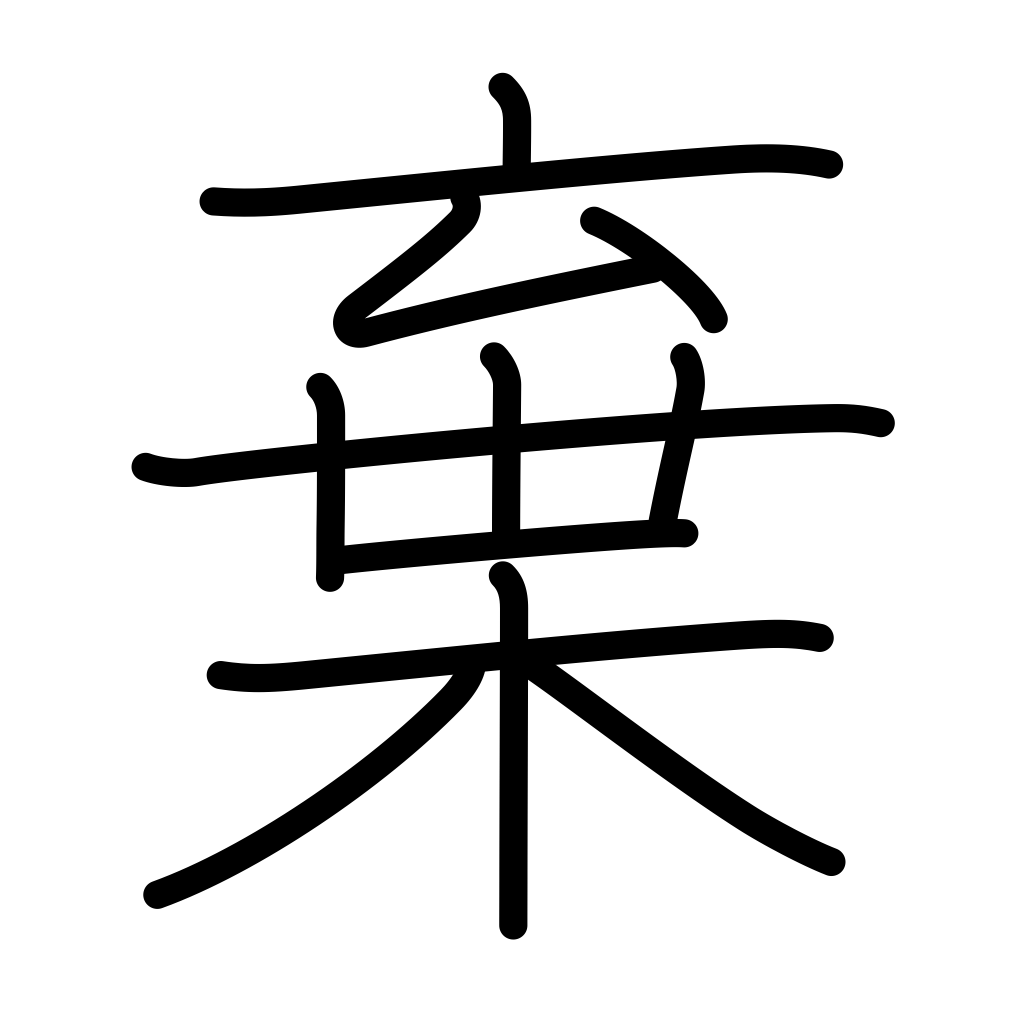
Meaning: abandon, throw away, discard, resign, reject, sacrifice